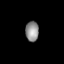
Tissue: lung
Cell type: T cells
Senescence score: 0.6
Nuclear area (px): 261
Mean DAPI intensity: 143.46